Interaction volume radius: 5 \u00c5
Interaction volume height: 35 \u00c5
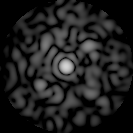
Disorder parameter: 0.7232